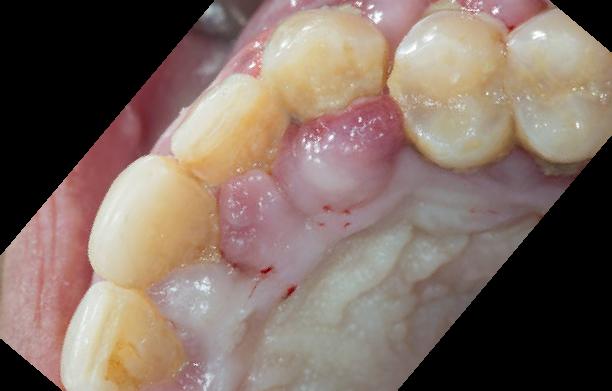
Condition: Gingivitis